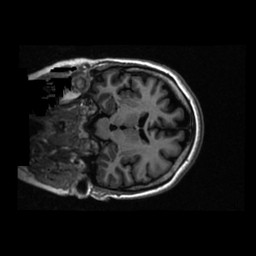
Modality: T1w
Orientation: coronal